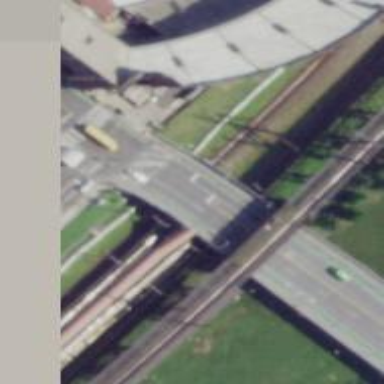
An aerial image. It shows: Secondary road on asphalt bridge.